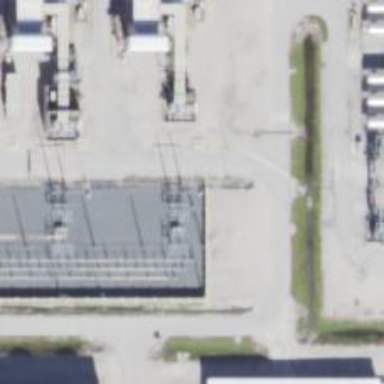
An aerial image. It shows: Switch used for power control.